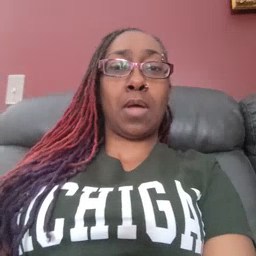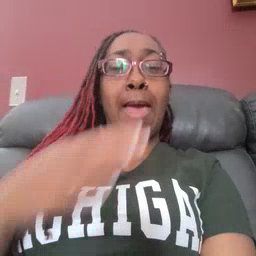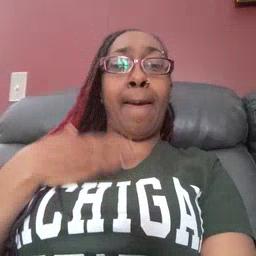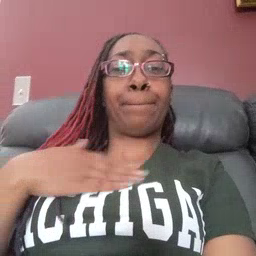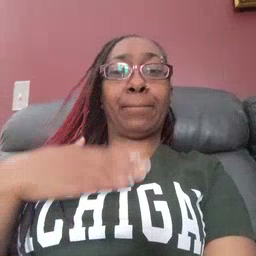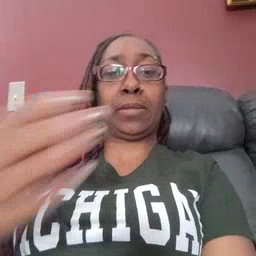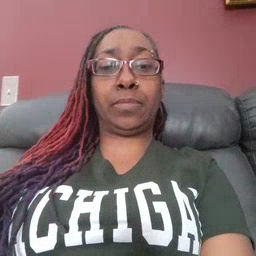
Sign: happy